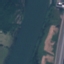
Land use / land cover: River